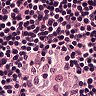
Metastatic tissue present: no